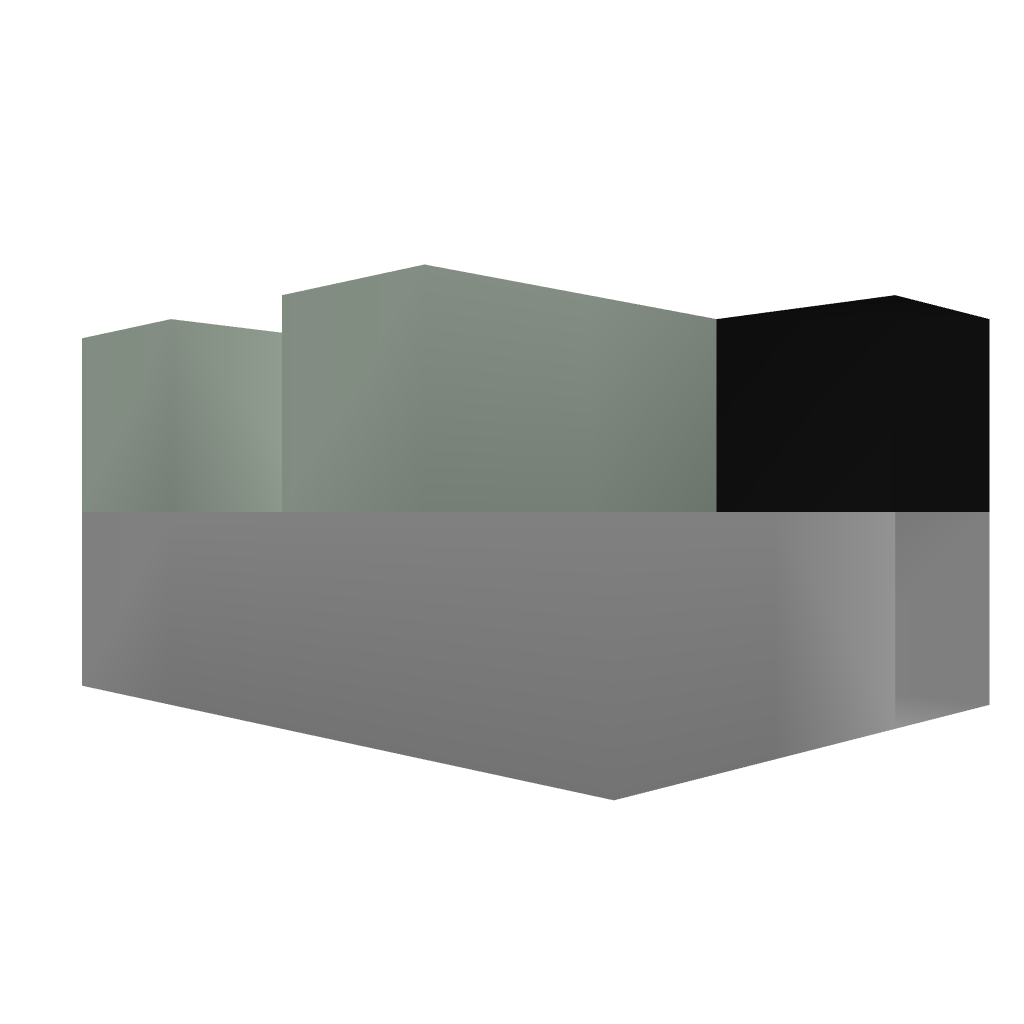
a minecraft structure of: Stack sequencer extension cell